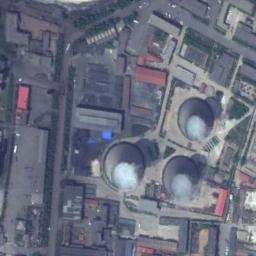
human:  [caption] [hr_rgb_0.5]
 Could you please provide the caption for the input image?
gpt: The thermal power station is next to some buildings and trees with white mist above .

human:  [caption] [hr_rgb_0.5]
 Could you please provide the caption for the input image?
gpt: In the upper left corner of the picture, there is a smoking thermal power station .

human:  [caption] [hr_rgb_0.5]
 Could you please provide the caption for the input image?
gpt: There are plant and machinery in the thermal power station, and three cooling towers emit steam .

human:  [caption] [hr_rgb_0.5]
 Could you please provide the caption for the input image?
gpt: Many buildings of different shapes are next to the thermal power station .

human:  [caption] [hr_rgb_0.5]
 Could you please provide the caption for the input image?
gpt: There are three chimneys on the thermal power station .